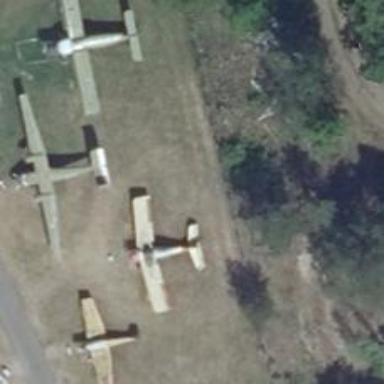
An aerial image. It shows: Attraction featuring historic aircraft.